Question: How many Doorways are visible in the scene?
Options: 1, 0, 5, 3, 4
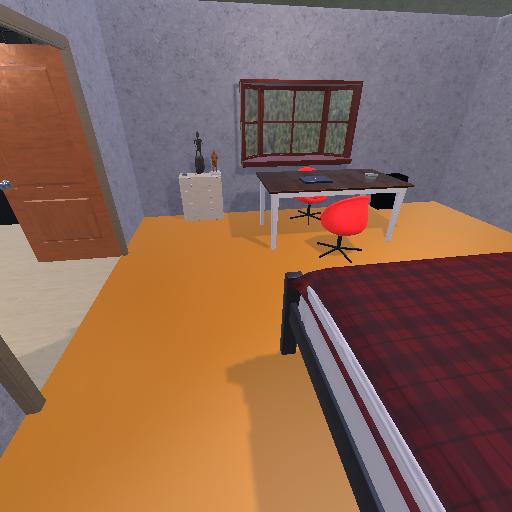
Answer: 1